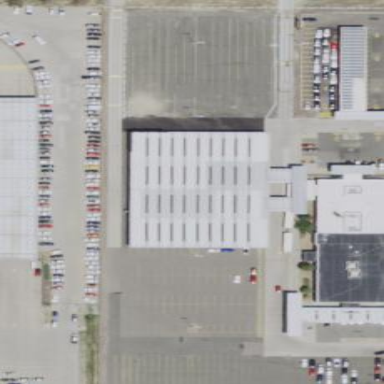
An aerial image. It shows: View of roof of building.